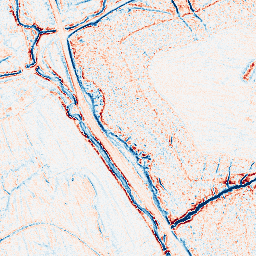
Category: edge_preserving
Decomposition family: anisotropic_diffusion
Decomposition parameters: iterations: 10
kappa: 30
gamma: 0.1
Upsampling method: quintic
Upsampling parameters: scale: 8
Upsampling scale: 8